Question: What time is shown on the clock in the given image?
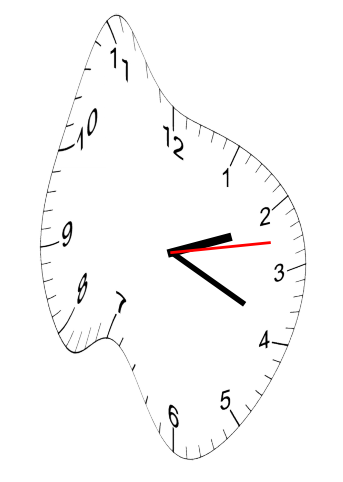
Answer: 02:19:13